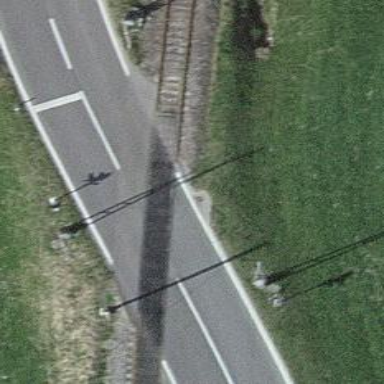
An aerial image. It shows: Single-track railway with electrified contact lines.